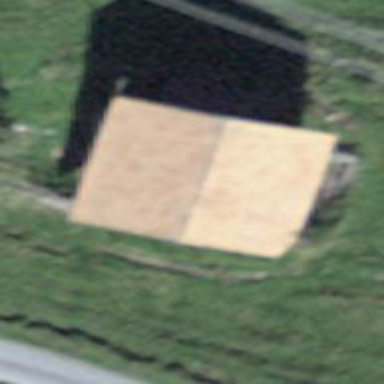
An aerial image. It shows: Cabin is depicted in the image.